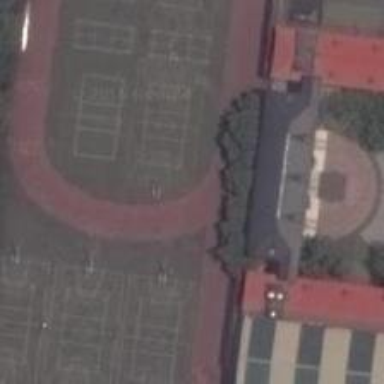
This exercise site mainly includes basketball courts and tennis courts .